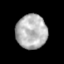
Tissue: skin
Cell type: Epithelial cells
Senescence score: 0.7789
Nuclear area (px): 1037
Mean DAPI intensity: 180.464